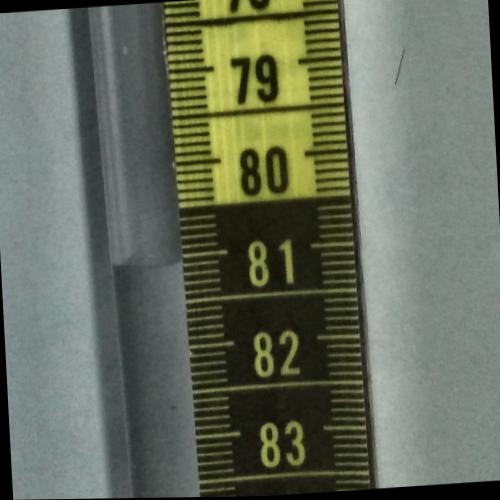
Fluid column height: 81.1 cm